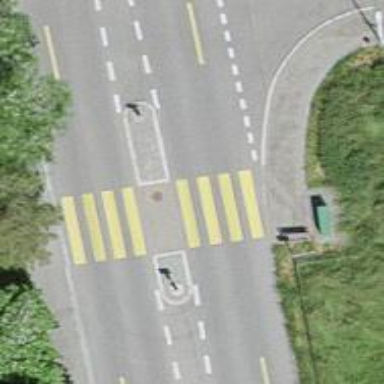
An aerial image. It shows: Zebra crossing with road island.